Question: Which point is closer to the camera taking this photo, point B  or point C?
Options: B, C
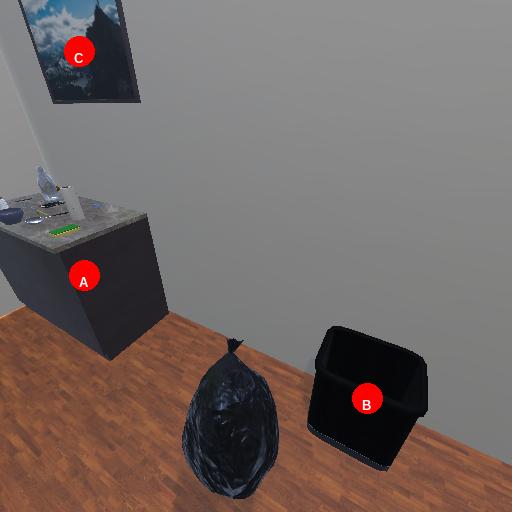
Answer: B